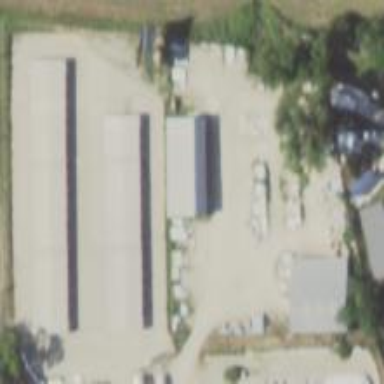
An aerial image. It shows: Area designated for garages used for storage rental.